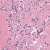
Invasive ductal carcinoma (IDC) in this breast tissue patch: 1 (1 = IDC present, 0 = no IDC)